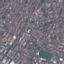
Land use / land cover: Residential